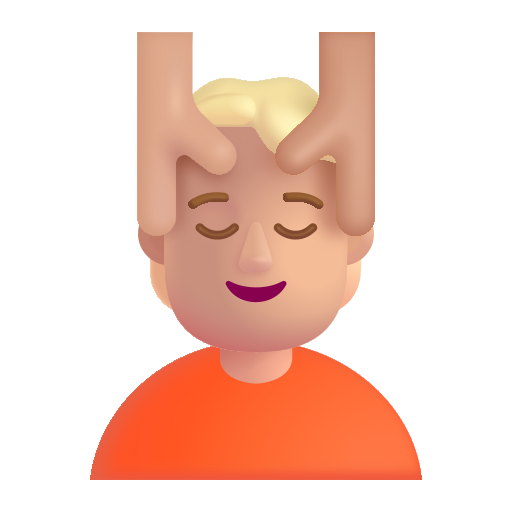
person getting massage color  light